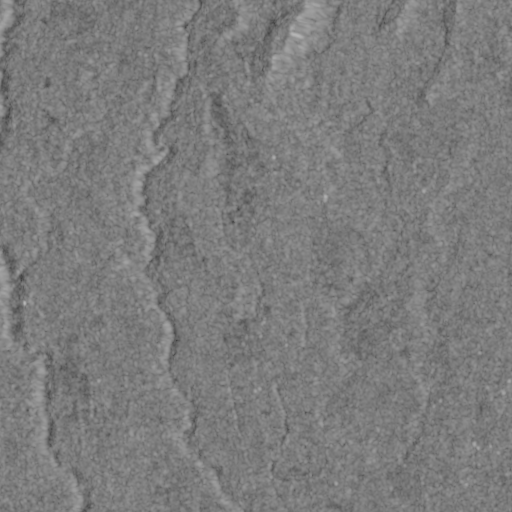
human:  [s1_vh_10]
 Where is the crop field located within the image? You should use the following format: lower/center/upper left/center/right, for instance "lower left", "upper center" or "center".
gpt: The crop field is located in the lower left of the image.
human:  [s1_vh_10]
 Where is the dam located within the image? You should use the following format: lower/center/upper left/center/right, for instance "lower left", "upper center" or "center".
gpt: The dam is located in the lower left of the image.
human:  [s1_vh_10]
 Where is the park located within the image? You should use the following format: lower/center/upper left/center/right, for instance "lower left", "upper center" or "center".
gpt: The park is located in the lower left of the image.
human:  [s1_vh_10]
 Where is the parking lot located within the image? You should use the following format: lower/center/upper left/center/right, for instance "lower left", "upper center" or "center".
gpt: The parking lot is located in the lower left of the image.
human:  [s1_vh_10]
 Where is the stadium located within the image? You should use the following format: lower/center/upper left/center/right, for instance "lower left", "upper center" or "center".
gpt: The stadium is located in the center left of the image.
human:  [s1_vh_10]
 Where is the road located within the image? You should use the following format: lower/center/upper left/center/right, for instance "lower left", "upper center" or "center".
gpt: There is no road in the image.

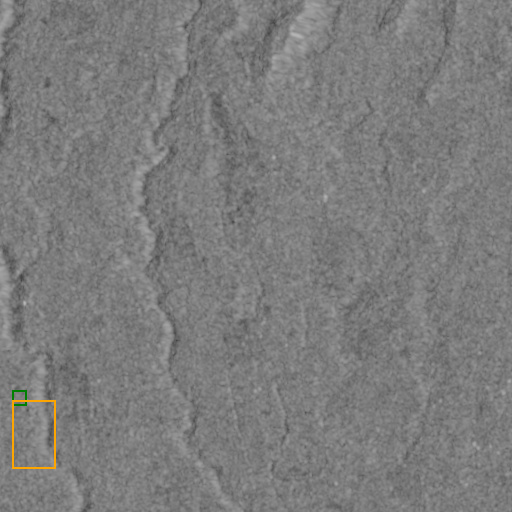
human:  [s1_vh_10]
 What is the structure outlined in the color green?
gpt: The structure outlined in green is a crop field.
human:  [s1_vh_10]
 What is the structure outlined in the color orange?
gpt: The structure outlined in orange is a park.
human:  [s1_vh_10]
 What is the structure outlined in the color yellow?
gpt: There is no yellow outline.